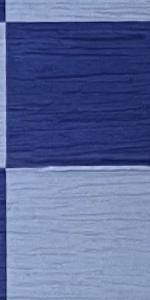
Label: Empty